Interaction volume radius: 10 \u00c5
Interaction volume height: 10 \u00c5
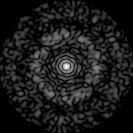
Disorder parameter: 0.833